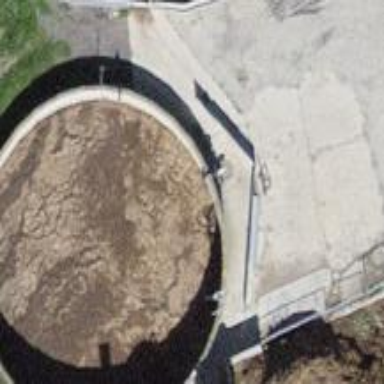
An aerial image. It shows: Silo.